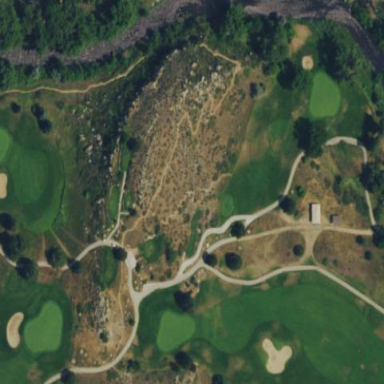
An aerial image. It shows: Area of rough grass used for golf.